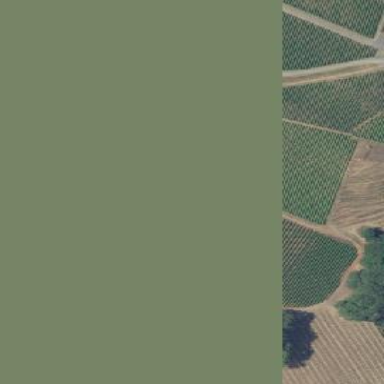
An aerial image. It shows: Vineyard with wine grapes as the main crop.